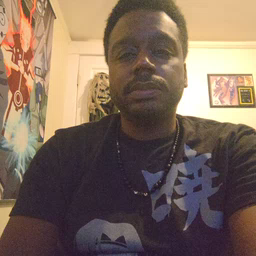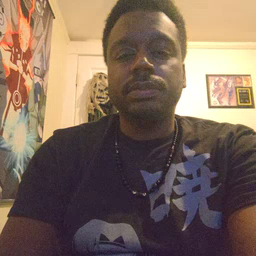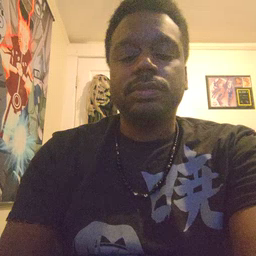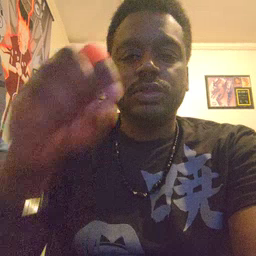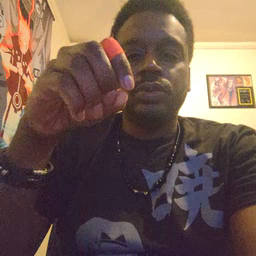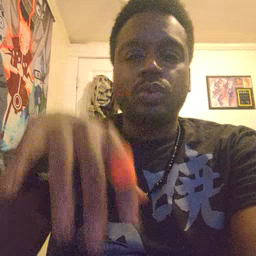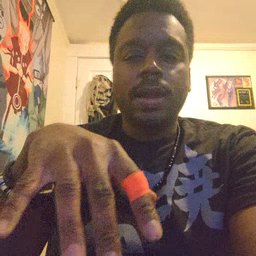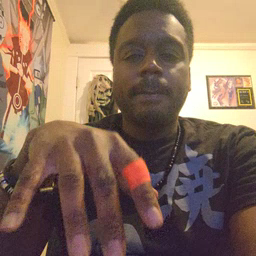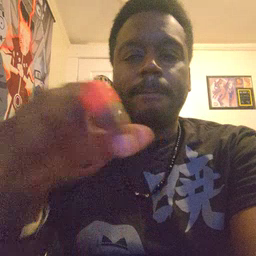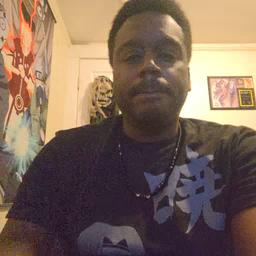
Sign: drop